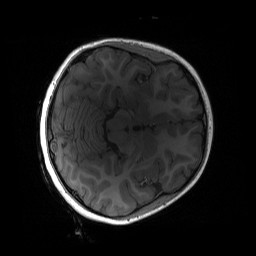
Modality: T1w
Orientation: axial
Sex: female
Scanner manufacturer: siemens
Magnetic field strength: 3 T
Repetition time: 1.9 s
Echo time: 0.00243 s